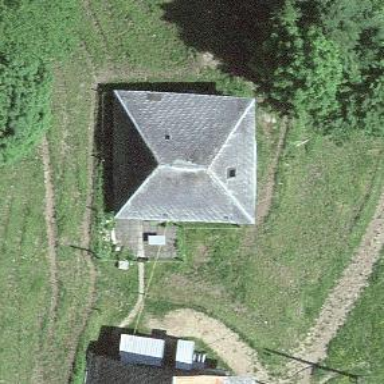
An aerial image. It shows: Farm.